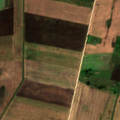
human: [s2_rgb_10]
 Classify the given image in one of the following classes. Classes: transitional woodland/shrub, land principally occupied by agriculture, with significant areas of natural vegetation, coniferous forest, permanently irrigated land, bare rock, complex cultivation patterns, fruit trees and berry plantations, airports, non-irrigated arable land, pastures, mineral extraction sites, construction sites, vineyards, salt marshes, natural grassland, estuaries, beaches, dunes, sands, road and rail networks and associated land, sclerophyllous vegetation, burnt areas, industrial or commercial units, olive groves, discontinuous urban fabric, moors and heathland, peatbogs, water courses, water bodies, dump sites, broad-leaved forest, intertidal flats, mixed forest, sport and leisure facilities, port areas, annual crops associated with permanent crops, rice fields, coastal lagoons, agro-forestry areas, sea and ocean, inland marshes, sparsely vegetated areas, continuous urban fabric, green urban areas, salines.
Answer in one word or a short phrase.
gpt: non-irrigated arable land, complex cultivation patterns